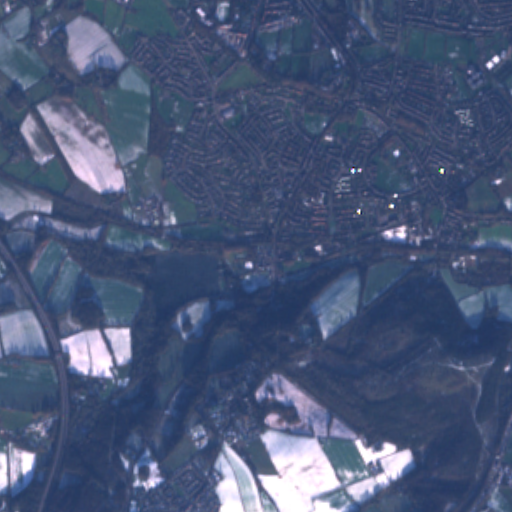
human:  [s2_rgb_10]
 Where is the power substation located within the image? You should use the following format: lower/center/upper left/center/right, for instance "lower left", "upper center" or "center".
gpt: The power substation is located in the lower right of the image.
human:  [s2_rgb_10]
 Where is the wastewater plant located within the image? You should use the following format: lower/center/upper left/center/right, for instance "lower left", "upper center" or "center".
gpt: The wastewater plant is located in the center right of the image.
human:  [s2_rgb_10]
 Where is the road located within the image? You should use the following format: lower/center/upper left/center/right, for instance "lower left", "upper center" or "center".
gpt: There is no road in the image.